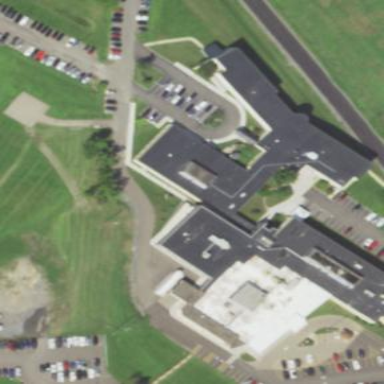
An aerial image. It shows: Healthcare facility identified as hospital.